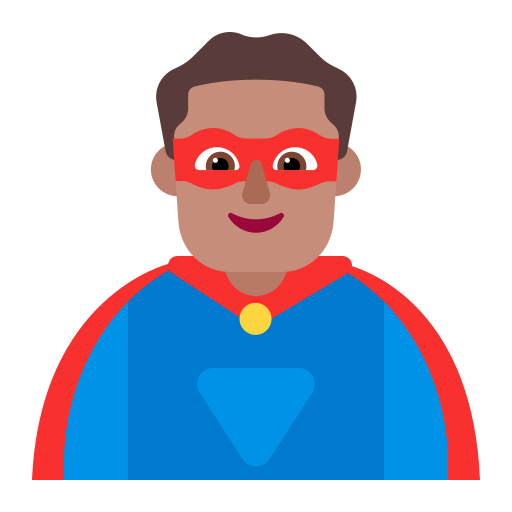
man superhero flat